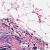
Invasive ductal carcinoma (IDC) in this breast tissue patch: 0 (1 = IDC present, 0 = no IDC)